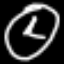
Label: clock